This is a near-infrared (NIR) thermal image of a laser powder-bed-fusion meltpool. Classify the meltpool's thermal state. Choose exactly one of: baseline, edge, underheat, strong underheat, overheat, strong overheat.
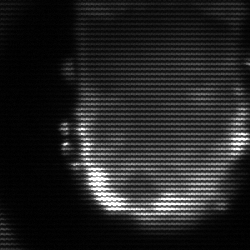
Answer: baseline